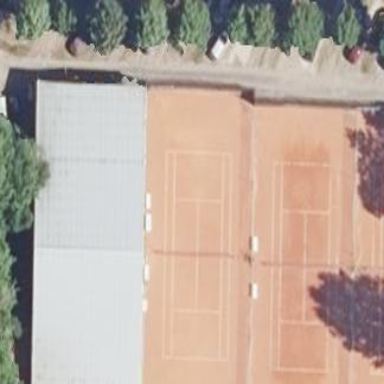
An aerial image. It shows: Tennis court on the leisure land pitch.